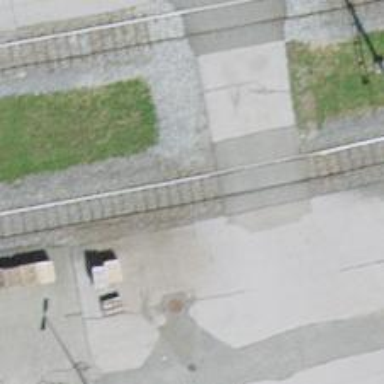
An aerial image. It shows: Rail spur service.